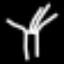
Label: palm tree